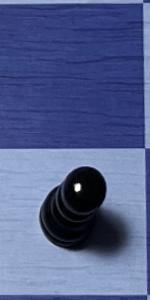
Label: Pawn_Black